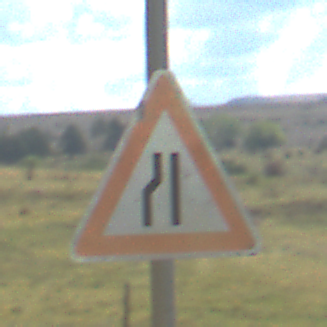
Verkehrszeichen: EinseitigVerengteFahrbahnLinks
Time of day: Midday
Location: Outdoor (Nature)
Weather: PartlyCloudy
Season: Autumn
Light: Natural